Question: When I try to run '.PerformCallback' command on '.ascx' file I got an error. Here is the error alert..

How can i resolve it?
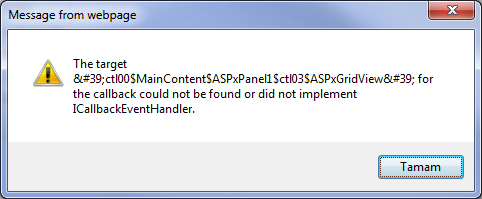
Answer: Most likely, you do not restore page's controls hierarchy after it has been changed once.
Use recommendations from the <URL> KB Article to resolve this issue.